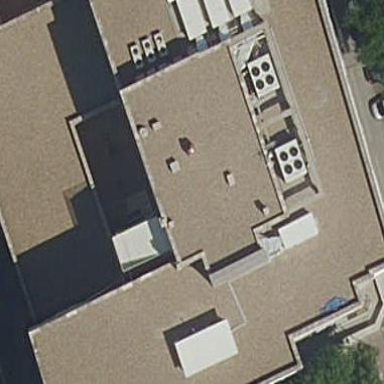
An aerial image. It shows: Office building.